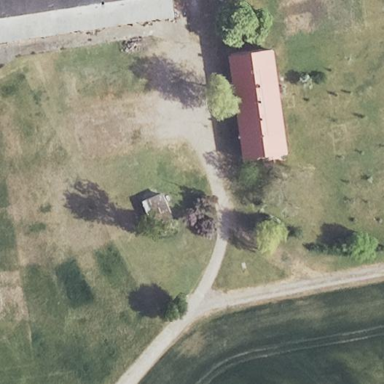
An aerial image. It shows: Farmyard area.